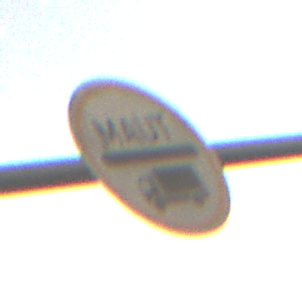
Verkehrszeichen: Mautpflicht
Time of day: Night
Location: Outdoor (Nature)
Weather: Clear
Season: NotSpecified
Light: Natural